Question:
This is my grid view. When I click "Email" header, there is a arrow beside the header. But the gridview not reload to sort data.
So, what is problem? How can I find it?
Thanks...
=======================================================
This is my view:
'''
<?php $this->widget('zii.widgets.grid.CGridView', array(
'id' => 'users-grid',
'dataProvider' => $model->search(),
'afterAjaxUpdate' => 'function(id, data) { var regex = data.match("data-counter="(.*)""); $("#countUser").text(regex[1]); }',
'filter' => $model,
'template'=>'{items}<div class="nav-controller">{pager}</div>',
'columns' => array(
array(
'class' => 'CCheckBoxColumn',
'selectableRows' => '2',
),
array(
'htmlOptions' => array('width'=>10),
'header' => 'No.',
'value' => '$this->grid->dataProvider->pagination->currentPage * $this->grid->dataProvider->pagination->pageSize + ($row+1)',
),
array(
'name' => 'full_name',
'value' => '$data->first_name . ' ' . $data->last_name',
),
'email',
array(
'name' => 'gender',
'value' => '($data->gender == 1) ? Yii::t('app', 'Male') : Yii::t('app', 'Female')',
'filter' => array('1' => Yii::t('app', 'Male'), '0' => Yii::t('app', 'Female')),
),
array(
'name' => 'birthday',
'filter' => $this->widget('zii.widgets.jui.CJuiDatePicker', array(
'model'=>$model,
'attribute'=>'birthday',
'language' => 'en',
'i18nScriptFile' => 'jquery.ui.datepicker-ja.js', // (#2)
'htmlOptions' => array(
'id' => 'datepicker_for_birthday',
'size' => '10',
),
'defaultOptions' => array( // (#3)
'showOn' => 'focus',
'dateFormat' => 'yy-mm-dd',
'showOtherMonths' => true,
'selectOtherMonths' => true,
'changeMonth' => true,
'changeYear' => true,
'showButtonPanel' => true,
)
),
true), // (#4)
),
'home_town',
array(
'header' => 'Action',
'class' => 'CButtonColumn',
),
),
));
?>
'''
This is my controller :
'''
$model = new Users('search');
$model->unsetAttributes();
$this->render('index', array(
'model' => $model,
));
'''
This my search code:
'''
public function search() {
$criteria = new CDbCriteria;
$criteria->compare('id', $this->id);
$criteria->compare('first_name', $this->first_name, true);
$criteria->compare('last_name', $this->last_name, true);
$criteria->compare('CONCAT(first_name, ' ', last_name)', $this->full_name, true);
$criteria->compare('username', $this->username, true);
$criteria->compare('email', $this->email, true);
$criteria->compare('avatar', $this->avatar, true);
$criteria->compare('home_town', $this->home_town, true);
$criteria->compare('birthday', $this->birthday, true);
$criteria->compare('gender', $this->gender);
$criteria->compare('about_me', $this->about_me, true);
$criteria->compare('password', $this->password, true);
$criteria->compare('log_as', $this->log_as);
$criteria->compare('token', $this->token, true);
$criteria->compare('token_device', $this->token_device, true);
$criteria->compare('notification_setting', $this->notification_setting, true);
$criteria->compare('total_streams', $this->total_streams);
$criteria->compare('total_punches', $this->total_punches);
$criteria->compare('total_likes', $this->total_likes);
$criteria->compare('status', $this->status);
$criteria->compare('role_id', $this->role_id);
$criteria->compare('long', $this->long);
$criteria->compare('lat', $this->lat);
$criteria->compare('social_id', $this->social_id);
$criteria->compare('created_at', $this->created_at, true);
$criteria->compare('updated_at', $this->updated_at, true);
$criteria->addSearchCondition('concat(first_name, " ", last_name)', $this->full_name);
$criteria->addCondition(array('condition'=>'role_id = 0'));
///$criteria->condition = "role_id != 1";
$criteria->order = 'username';
$sort = new CSort();
$sort->attributes = array(
'full_name'=>array(
'asc'=>'first_name ASC',
'desc'=>'first_name DESC',
),
'*', // this adds all of the other columns as sortable
);
return new CActiveDataProvider($this, array(
'criteria' => $criteria,
'sort' => $sort,
));
}
'''
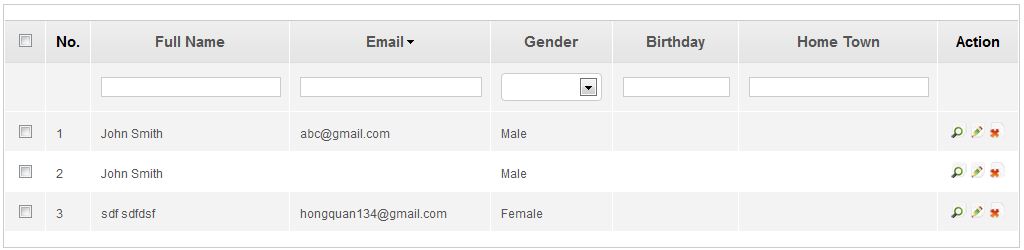
Answer: Your problem seems to be the $criteria->order = 'username' line in your search function.
This is what indicates how the results should be sorted.
If you update this to $criteria->order = Yii::app()->request->getParam('sort'); (with some verification and a default value of 'username' perhaps) then you should be fine.